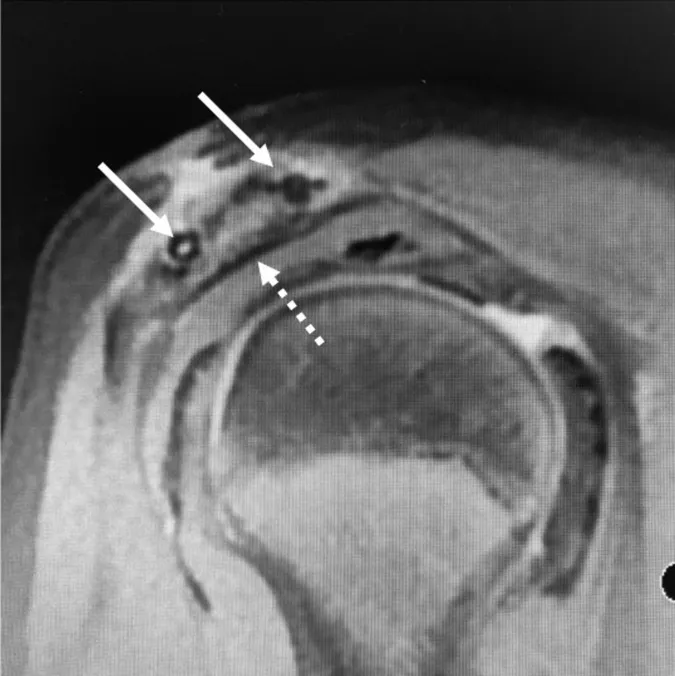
Three-month postoperative coronal plane MRI, showing well-positioned screws and physeal ossification (arrows) with bone bridging between the epiphysis and metaphysis (dotted arrow). MRI, magnetic resonance imaging.
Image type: radiology (mri)